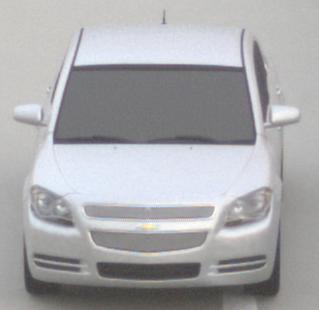
Make: Chevrolet
Model: Malibu 2.4
Detailed model: Malibu
Model produced from: 2012/07
Model produced until: 2014/08
Doors: 4
Color: white
Road condition: dry road
Daytime: sunrise or sunset
Contrast: low contrast